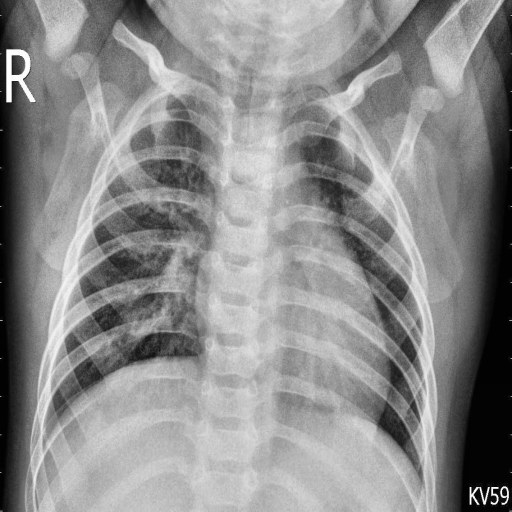
Finding: PNEUMONIA